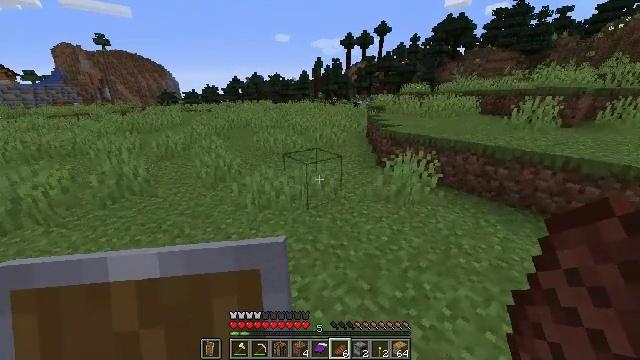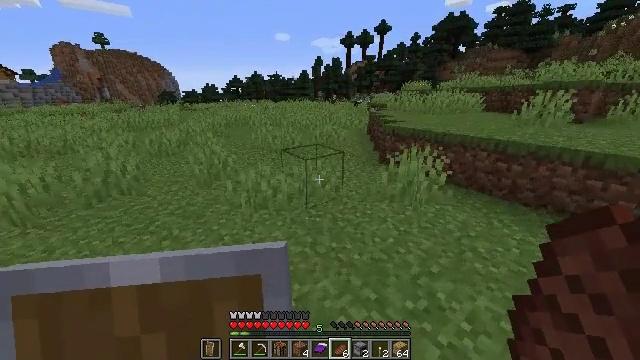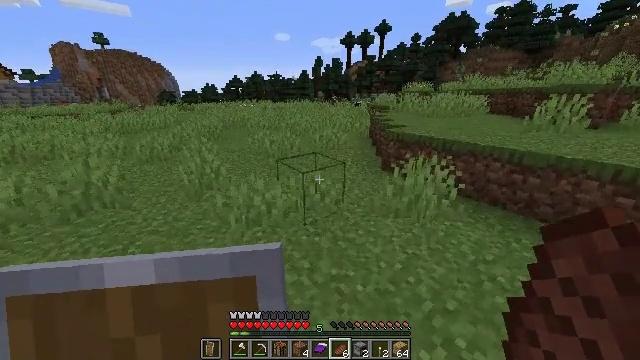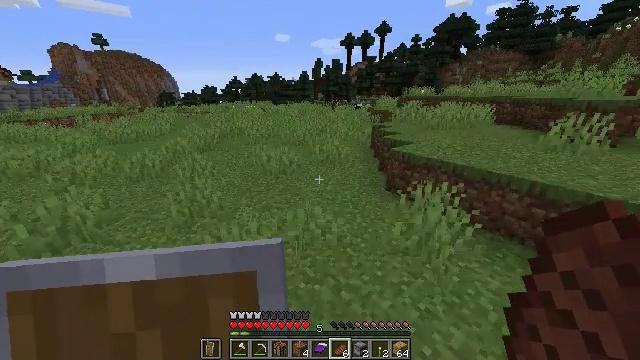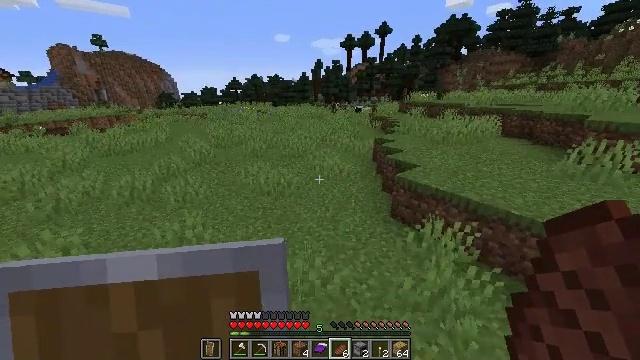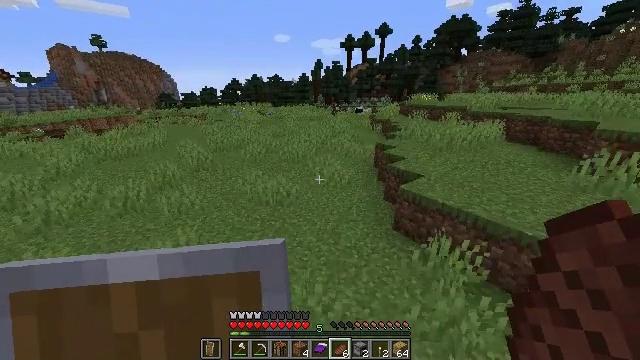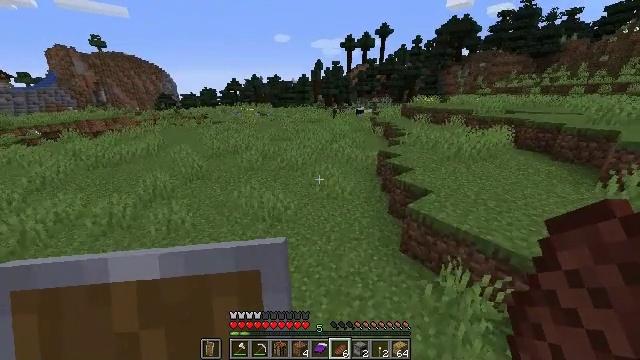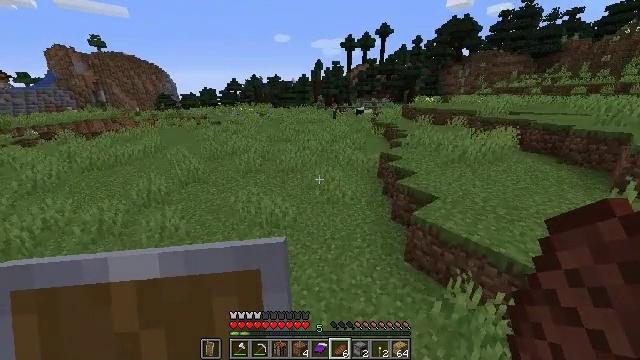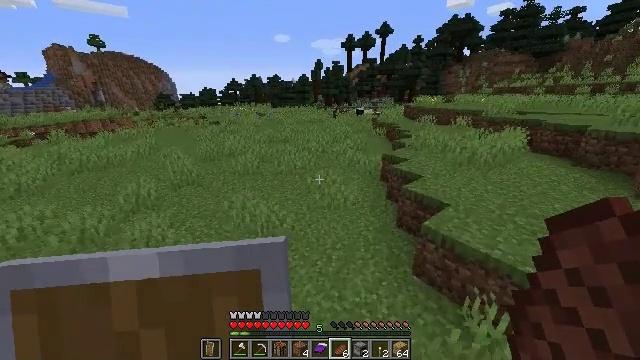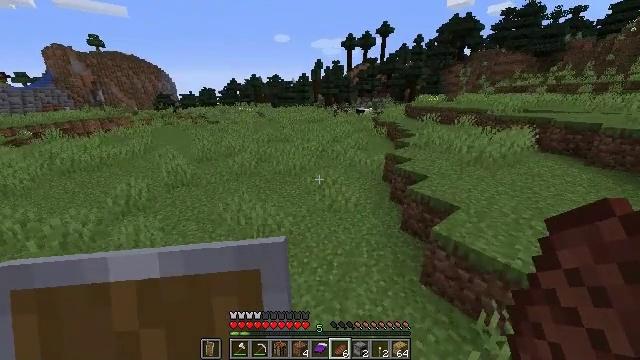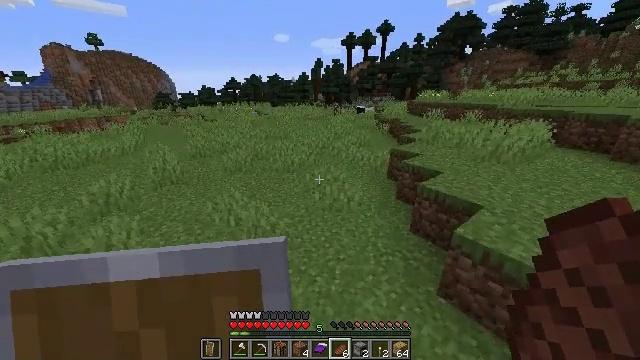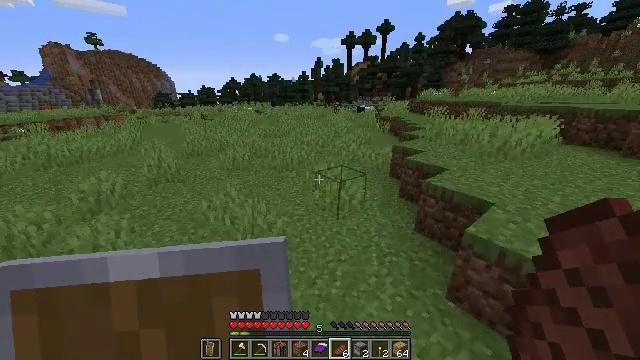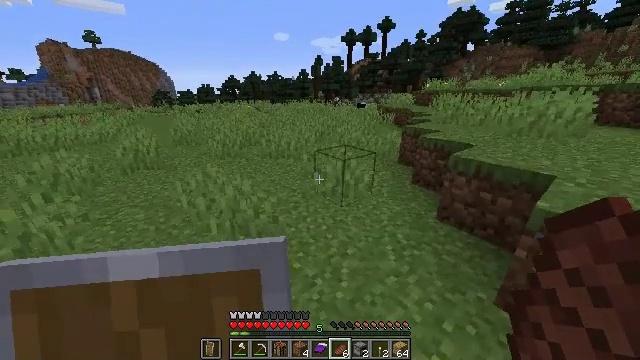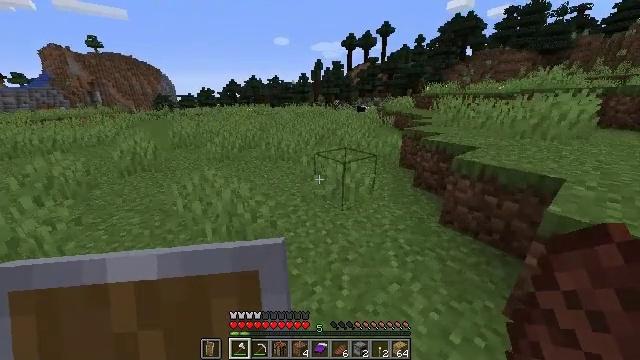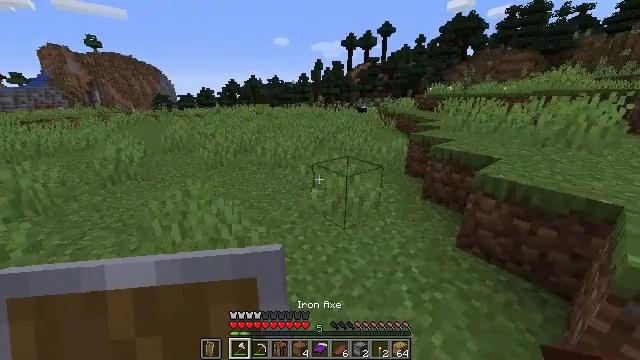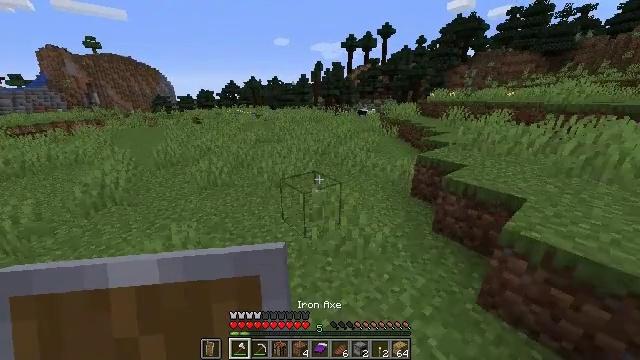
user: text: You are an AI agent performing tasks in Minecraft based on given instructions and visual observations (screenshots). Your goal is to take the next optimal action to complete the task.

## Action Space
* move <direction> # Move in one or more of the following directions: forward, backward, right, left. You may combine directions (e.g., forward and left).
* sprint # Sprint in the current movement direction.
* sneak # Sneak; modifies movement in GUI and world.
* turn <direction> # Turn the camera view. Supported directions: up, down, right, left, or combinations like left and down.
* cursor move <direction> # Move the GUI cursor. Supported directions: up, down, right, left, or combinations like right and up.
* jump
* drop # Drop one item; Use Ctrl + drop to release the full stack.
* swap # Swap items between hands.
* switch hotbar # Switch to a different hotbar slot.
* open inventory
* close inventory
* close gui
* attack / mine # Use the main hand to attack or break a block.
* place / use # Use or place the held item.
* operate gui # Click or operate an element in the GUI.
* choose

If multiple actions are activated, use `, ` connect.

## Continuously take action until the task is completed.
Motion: motion action
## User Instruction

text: Hunt a cow.
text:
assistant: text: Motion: move forward, sprint, jump
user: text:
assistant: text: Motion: move forward, sprint, jump
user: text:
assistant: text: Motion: move forward, jump
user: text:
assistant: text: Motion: move forward, jump
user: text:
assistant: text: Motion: move forward, jump
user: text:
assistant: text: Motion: move forward, jump
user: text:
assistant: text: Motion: move forward, jump
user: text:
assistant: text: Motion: move forward, jump
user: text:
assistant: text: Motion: move forward, jump
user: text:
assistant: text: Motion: move forward, jump
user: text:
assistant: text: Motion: move forward, jump
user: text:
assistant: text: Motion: move forward, jump
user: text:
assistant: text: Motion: move forward, jump, switch to hotbar 1
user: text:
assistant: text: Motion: move forward, jump, switch to hotbar 1
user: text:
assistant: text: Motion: move forward, jump
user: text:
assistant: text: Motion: move forward, jump
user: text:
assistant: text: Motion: move forward, jump
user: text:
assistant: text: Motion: move forward, jump
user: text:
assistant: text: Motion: move forward, jump
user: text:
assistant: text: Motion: move forward, jump
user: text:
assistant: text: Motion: move forward, jump
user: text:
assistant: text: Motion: move forward, jump
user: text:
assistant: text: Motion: move forward, sprint, jump
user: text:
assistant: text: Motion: move forward, sprint, jump
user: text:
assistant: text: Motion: move forward, sprint, jump
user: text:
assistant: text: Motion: move forward, sprint, jump
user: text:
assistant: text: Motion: move forward, sprint, jump
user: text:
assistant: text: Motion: move forward, sprint, jump
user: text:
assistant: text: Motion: move forward, sprint, jump
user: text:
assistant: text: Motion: move forward, sprint, jump